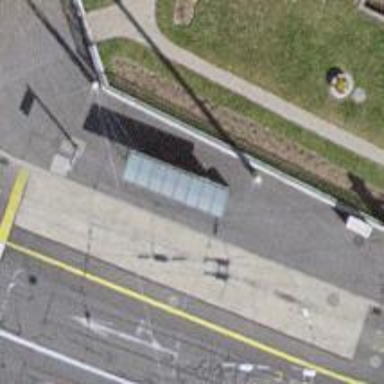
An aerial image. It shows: Bus stop with shelter. It is platform for public transport.